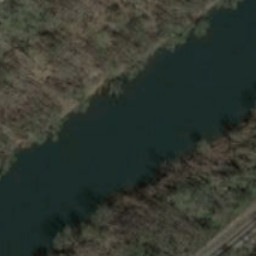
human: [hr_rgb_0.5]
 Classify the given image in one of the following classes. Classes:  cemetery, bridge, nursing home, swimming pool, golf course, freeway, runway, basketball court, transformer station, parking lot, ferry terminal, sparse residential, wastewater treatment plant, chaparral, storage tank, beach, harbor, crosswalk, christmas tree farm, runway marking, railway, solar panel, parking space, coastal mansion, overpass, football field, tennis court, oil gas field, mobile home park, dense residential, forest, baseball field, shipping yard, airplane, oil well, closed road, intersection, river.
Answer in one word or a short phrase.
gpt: river